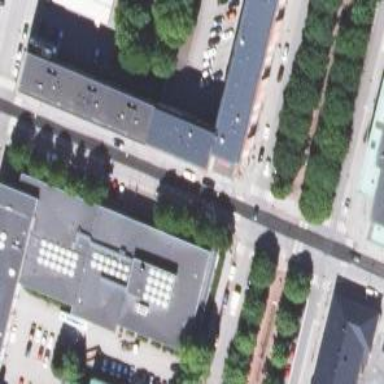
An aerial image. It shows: Government building with flat roof.